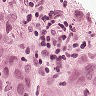
Metastatic tissue present: yes